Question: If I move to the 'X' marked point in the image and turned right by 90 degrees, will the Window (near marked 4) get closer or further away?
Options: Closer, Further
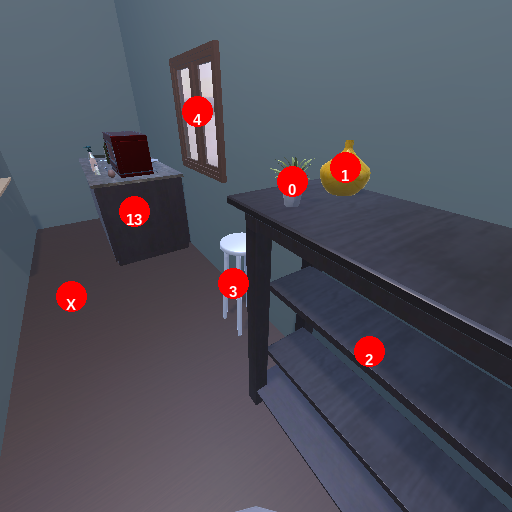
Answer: Closer